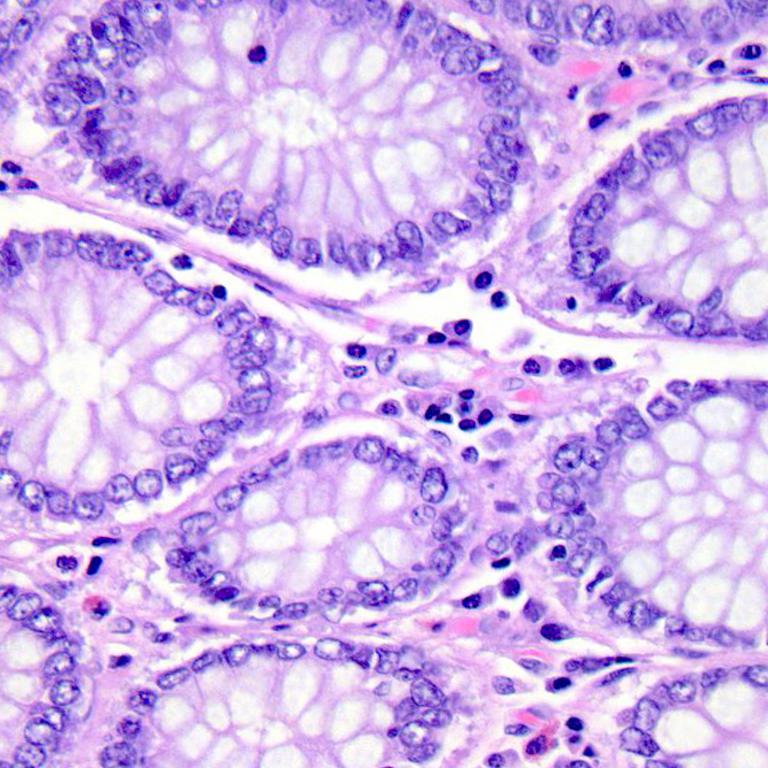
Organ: colon
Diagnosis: benign